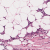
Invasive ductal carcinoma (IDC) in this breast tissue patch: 1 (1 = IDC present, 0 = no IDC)